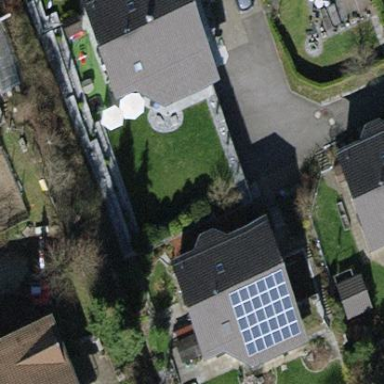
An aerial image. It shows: Detached building with gabled roof.